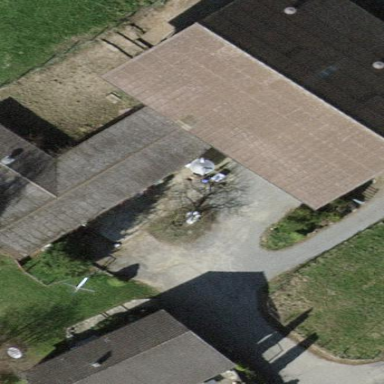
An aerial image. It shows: Stable.